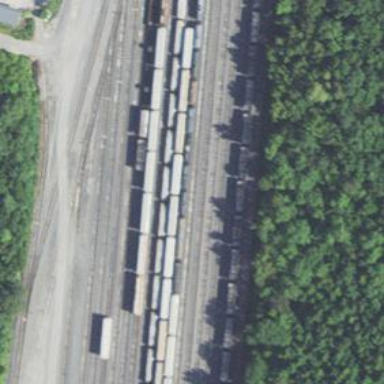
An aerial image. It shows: Railway yard in service.